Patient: sex M, age 42
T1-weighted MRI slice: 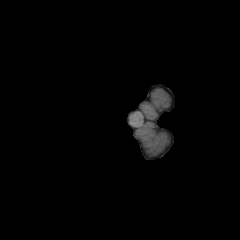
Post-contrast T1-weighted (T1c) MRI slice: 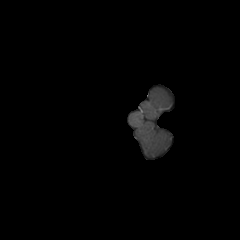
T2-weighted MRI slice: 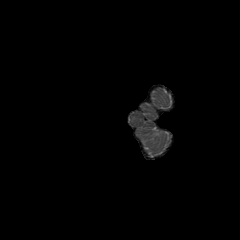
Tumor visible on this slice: no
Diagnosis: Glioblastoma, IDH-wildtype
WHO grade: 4